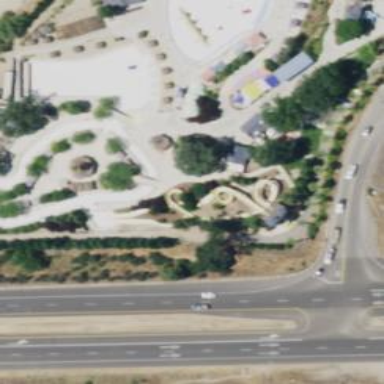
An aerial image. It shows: Water slide attraction.